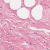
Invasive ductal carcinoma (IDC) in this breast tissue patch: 0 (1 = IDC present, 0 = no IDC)